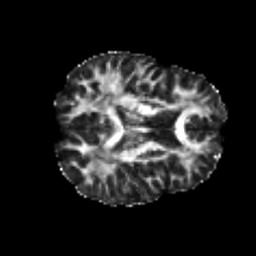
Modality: FA
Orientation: axial
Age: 20
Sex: female
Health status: healthy
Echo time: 0.074 s